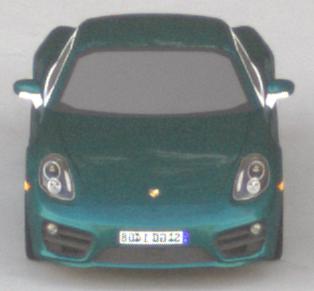
Make: Porsche
Model: Cayman
Detailed model: Cayman (981C)
Model produced from: 2013/03
Model produced until: 2014/04
Doors: 2
Color: blue
Road condition: dry road
Daytime: morning or afternoon
Contrast: medium contrast